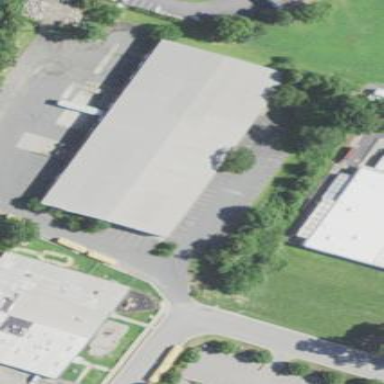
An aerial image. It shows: Commercial building.